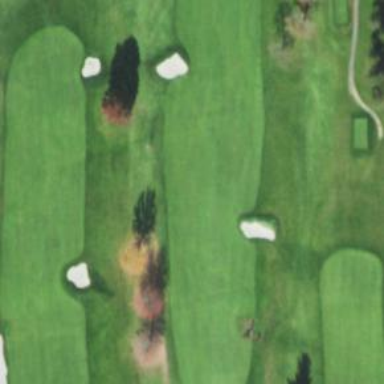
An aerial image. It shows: Service road used as golf cart path.